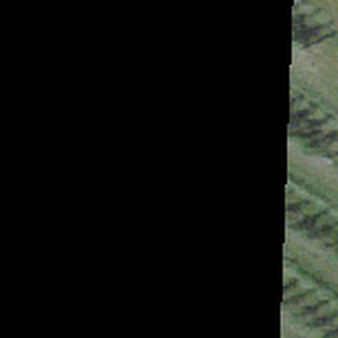
Label: other